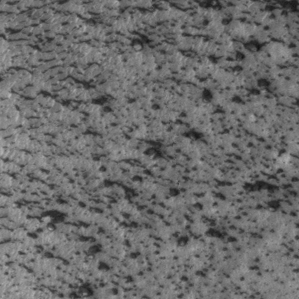
Label: frost